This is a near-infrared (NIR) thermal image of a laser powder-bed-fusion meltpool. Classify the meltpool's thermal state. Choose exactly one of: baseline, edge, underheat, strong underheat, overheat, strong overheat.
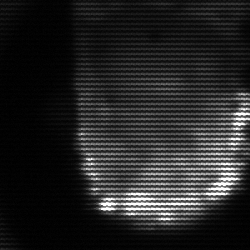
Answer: baseline